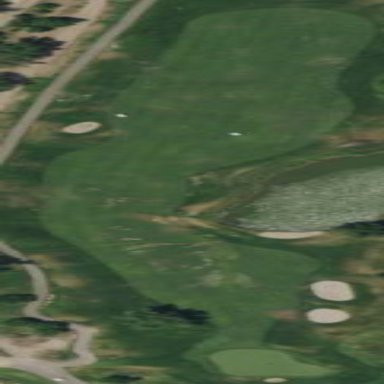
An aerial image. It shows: Well-maintained grassy area known as fairway on golf course.